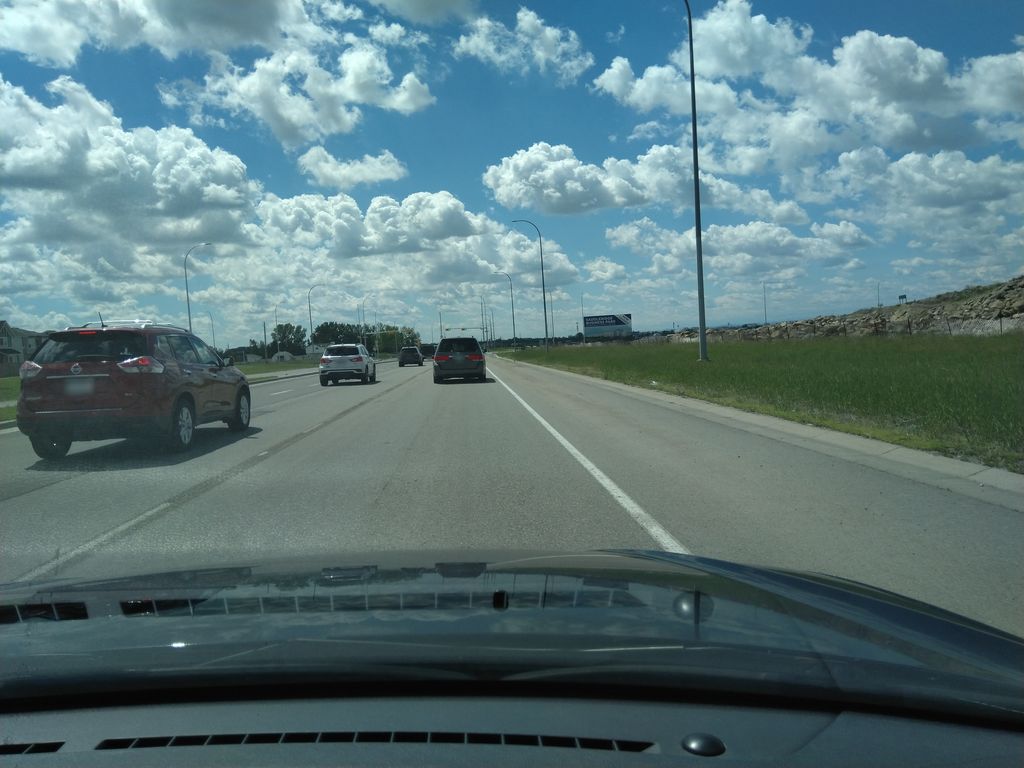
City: calgary